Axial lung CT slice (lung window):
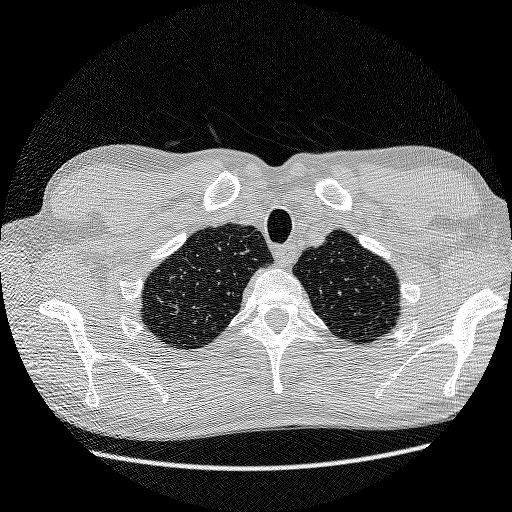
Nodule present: no